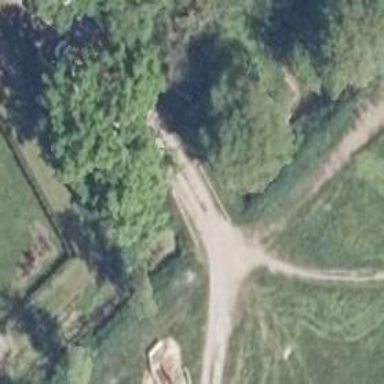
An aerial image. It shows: Unclassified road on bridge.